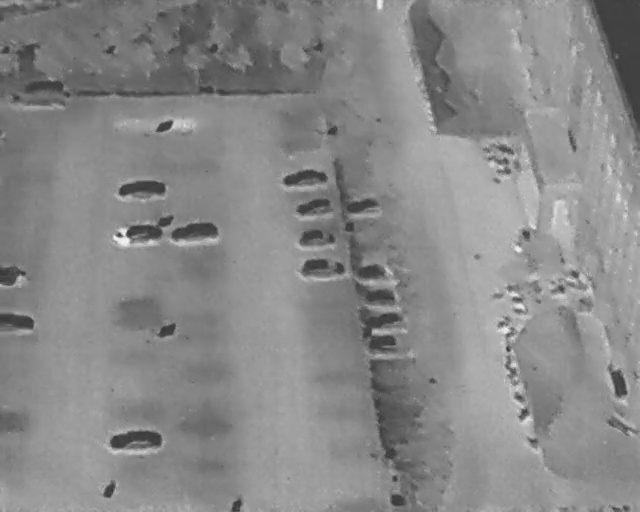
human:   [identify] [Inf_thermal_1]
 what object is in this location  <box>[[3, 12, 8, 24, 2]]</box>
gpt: <ref>1 medium car at the top left</ref>